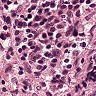
Metastatic tissue present: no